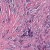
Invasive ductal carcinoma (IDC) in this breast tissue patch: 1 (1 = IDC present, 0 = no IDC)